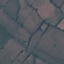
Label: Pasture